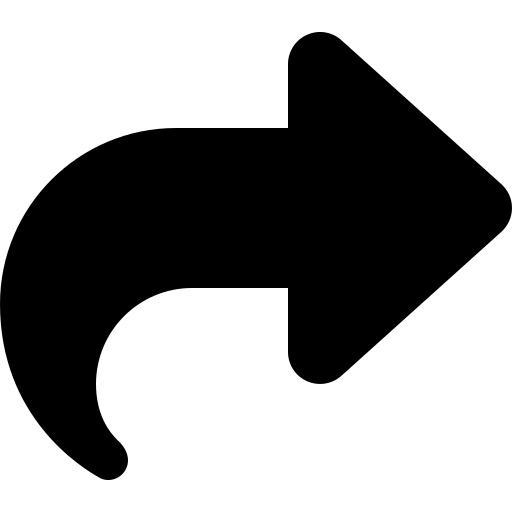
Tags: icon, FontAwesome, fa-icon, solid, share